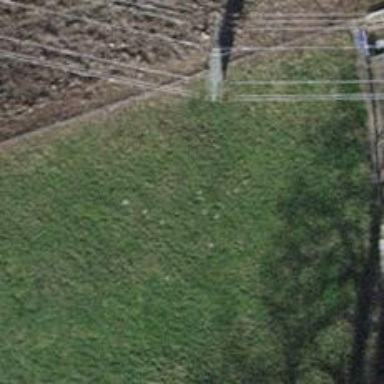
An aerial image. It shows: Power pole.